【题型】填空题　【知识点】平面几何　【难度】medium
如图，直径 $AB = 4$ 的半圆，$D$ 为圆心，点 $C$ 在半圆弧上，$\angle ADC = \dfrac{\pi}{4}$，线段 $AC$ 上有动点 $P$，则 $\overrightarrow{DP} \cdot \overrightarrow{BA}$ 的最小值为 \underline{\hspace{3cm}}.

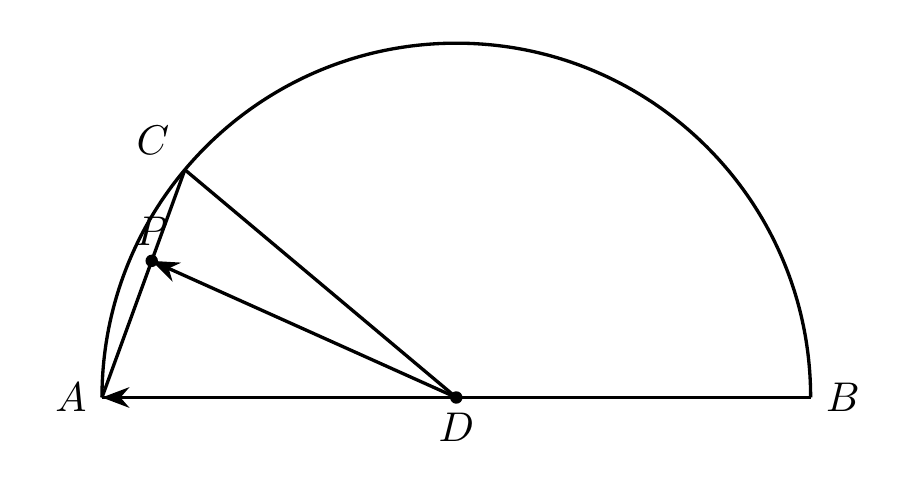
【解答】
\noindent
【答案】$4\sqrt{2}$
\vspace{1em}
\noindent
【分析】先分别过 $C$、$P$ 作 $CG \perp BA$、$PE \perp BA$ 交 $BA$ 于点 $G$ 和 $E$，求出 $|DG|$，设 $\overrightarrow{BA}, \overrightarrow{DP} = \theta$，接着根据数量积定义以及题中所给条件求得 $\overrightarrow{DP} \cdot \overrightarrow{BA} = 4|DE|$，从而求出 $|DE|$ 即可得解.
\vspace{1em}
\noindent
【解析】分别过 $C$、$P$ 作 $CG \perp BA$ 交 $BA$ 于点 $G$，作 $PE \perp BA$ 交 $BA$ 于点 $E$，
\noindent
则 $|DG| = |CD|\cos\dfrac{\pi}{4} = 2 \times \dfrac{\sqrt{2}}{2} = \sqrt{2}$，
\noindent
设 $\overrightarrow{BA}, \overrightarrow{DP} = \theta$，则 $\overrightarrow{DP} \cdot \overrightarrow{BA} = |\overrightarrow{DP}| |\overrightarrow{BA}| \cos\theta = 4|\overrightarrow{DP}| \cos\theta = 4|DE|$，

\noindent
由题可知 $|DG| \leqslant |DE| \leqslant |DA|$ 即 $\sqrt{2} \leqslant |DE| \leqslant 2$，
\noindent
所以 $4\sqrt{2} \leqslant \overrightarrow{DP} \cdot \overrightarrow{BA} \leqslant 8$，故 $\overrightarrow{DP} \cdot \overrightarrow{BA}$ 的最小值为 $4\sqrt{2}$.
\noindent
故答案为：$4\sqrt{2}$.
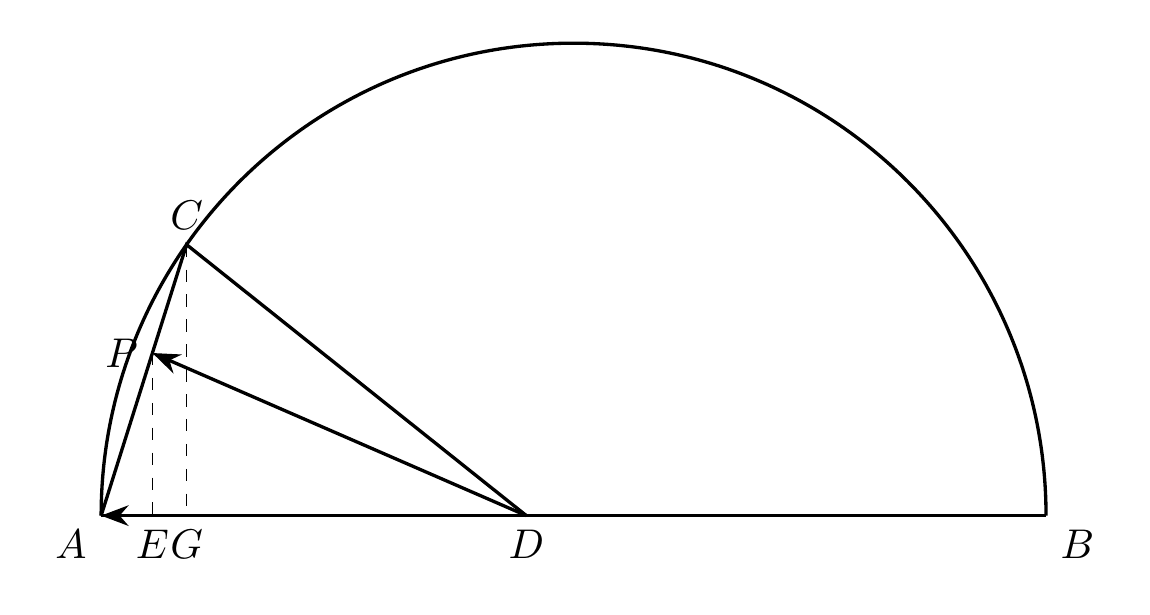